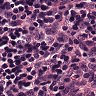
Metastatic tissue present: no